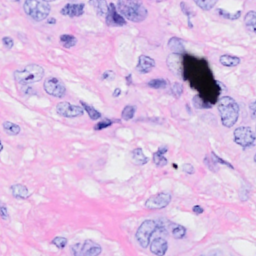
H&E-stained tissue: Breast